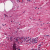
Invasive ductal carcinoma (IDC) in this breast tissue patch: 0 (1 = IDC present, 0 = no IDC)